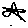
Label: star